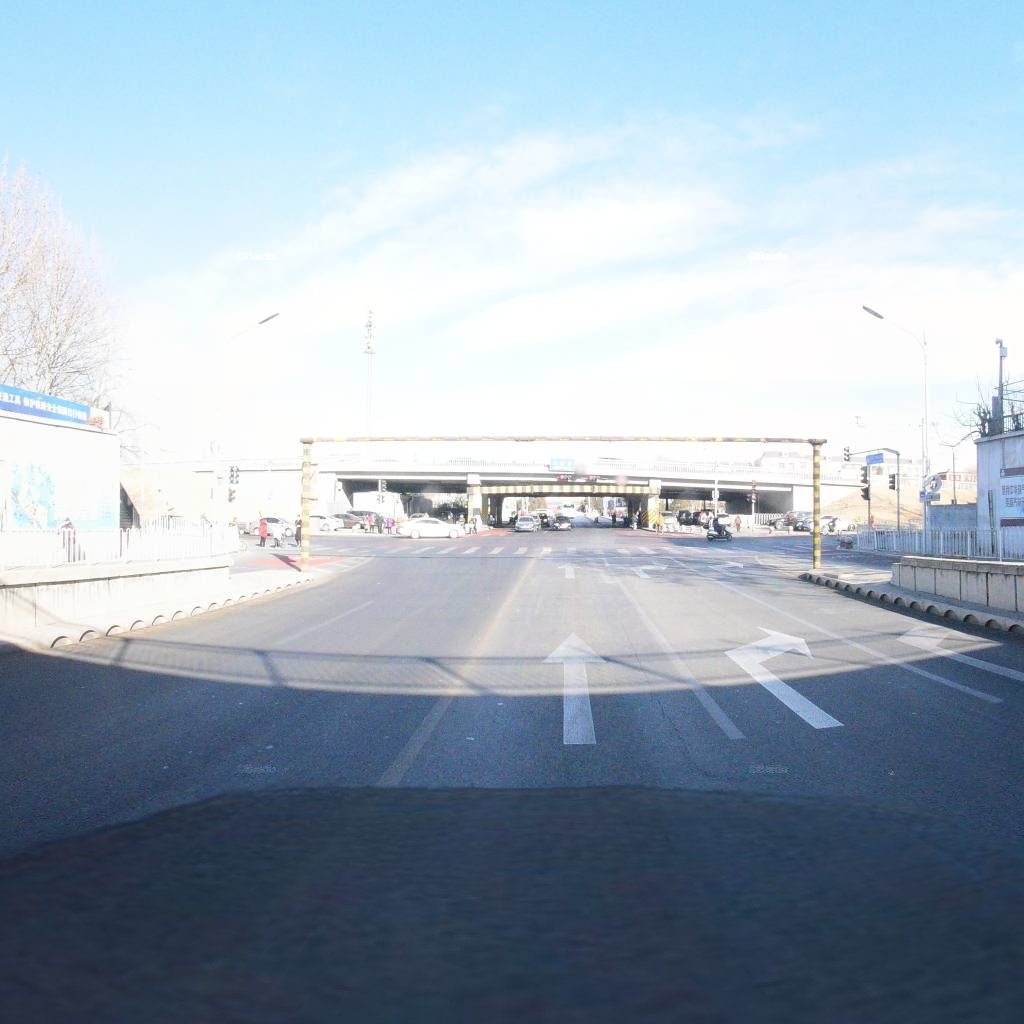
Region: Dongcheng
Road damage annotations: longitudinal crack